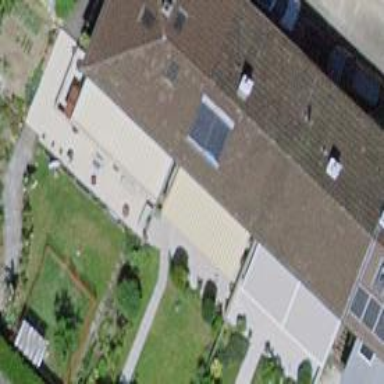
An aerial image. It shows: Residential building with gabled roof covered in roof tiles.